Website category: sports
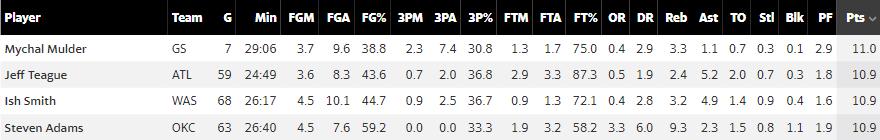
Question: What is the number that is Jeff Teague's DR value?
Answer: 1.9

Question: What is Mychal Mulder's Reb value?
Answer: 3.3

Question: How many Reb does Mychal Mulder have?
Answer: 3.3

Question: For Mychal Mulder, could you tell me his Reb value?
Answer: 3.3

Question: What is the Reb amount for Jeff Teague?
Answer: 2.4

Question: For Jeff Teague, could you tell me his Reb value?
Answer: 2.4

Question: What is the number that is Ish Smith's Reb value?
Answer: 3.2

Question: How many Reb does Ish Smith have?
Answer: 3.2

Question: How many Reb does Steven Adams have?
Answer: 9.3

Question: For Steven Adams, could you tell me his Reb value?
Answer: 9.3

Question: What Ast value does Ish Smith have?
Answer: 4.9

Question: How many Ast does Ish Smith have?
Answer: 4.9

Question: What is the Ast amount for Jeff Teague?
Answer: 5.2

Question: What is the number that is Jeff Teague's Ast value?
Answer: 5.2

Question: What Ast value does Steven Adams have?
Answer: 2.3

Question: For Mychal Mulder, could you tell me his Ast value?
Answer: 1.1

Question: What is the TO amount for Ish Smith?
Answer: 1.4

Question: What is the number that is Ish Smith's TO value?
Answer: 1.4

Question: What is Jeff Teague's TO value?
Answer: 2.0

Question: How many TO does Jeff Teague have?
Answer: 2.0

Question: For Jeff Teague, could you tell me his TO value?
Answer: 2.0

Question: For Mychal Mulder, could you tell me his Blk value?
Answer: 0.1

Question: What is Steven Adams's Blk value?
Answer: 1.1

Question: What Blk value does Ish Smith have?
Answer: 0.4

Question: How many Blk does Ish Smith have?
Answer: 0.4

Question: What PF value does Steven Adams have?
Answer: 1.9

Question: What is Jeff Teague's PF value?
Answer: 1.8

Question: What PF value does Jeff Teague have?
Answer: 1.8

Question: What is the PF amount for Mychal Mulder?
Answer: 2.9

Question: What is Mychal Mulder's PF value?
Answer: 2.9

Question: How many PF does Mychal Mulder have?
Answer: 2.9

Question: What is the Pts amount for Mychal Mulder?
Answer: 11.0